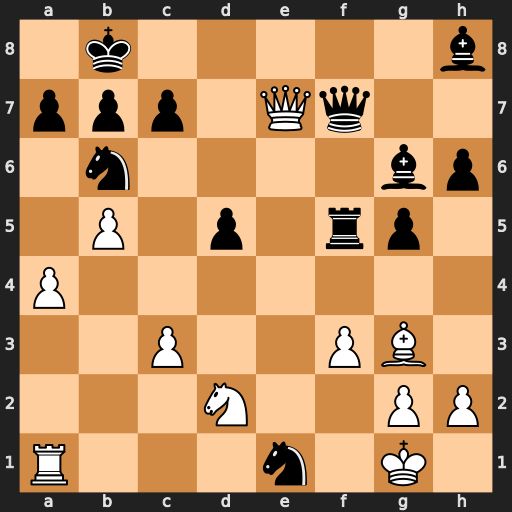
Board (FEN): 1k5b/ppp1Qq2/1n4bp/1P1p1rp1/P7/2P2PB1/3N2PP/R3n1K1
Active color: w
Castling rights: -
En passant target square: -
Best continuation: Bxc7+ Ka8 Qd8+ Nc8 Qxc8#